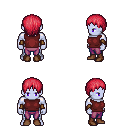
a pixel art fantasy rpg character, male body template, dark elf, purple skin, maroon sleeveless shirt, magenta pants, ruby red plain hairstyle, cloth bracers, brown shoes, four views (front, back, left, right), 2x2 character sprite sheet, small pixel art, hard edges, no anti-aliasing